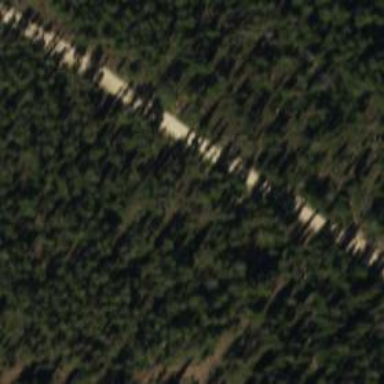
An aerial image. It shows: Unclassified road suitable for Nordic skiing.